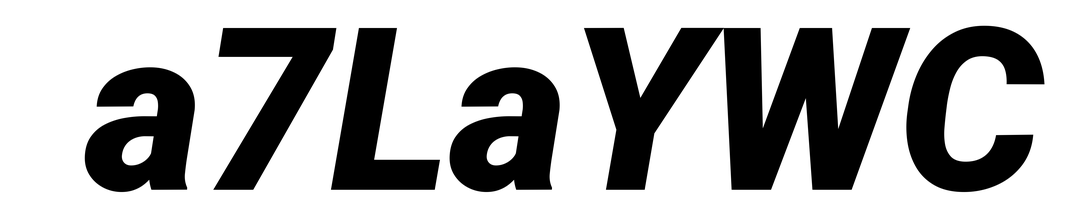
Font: Roboto-Italic_Black_Italic